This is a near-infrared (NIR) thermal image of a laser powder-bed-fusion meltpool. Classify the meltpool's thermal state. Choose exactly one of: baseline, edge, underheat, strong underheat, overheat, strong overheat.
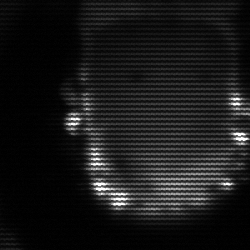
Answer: baseline